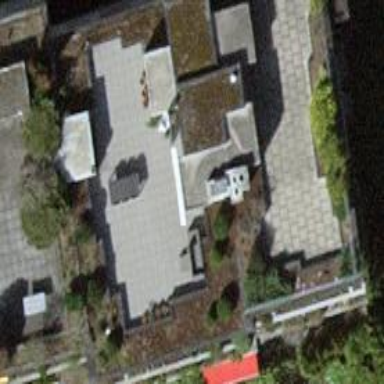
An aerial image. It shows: Flat roofed building.